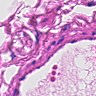
Metastatic tissue present: no